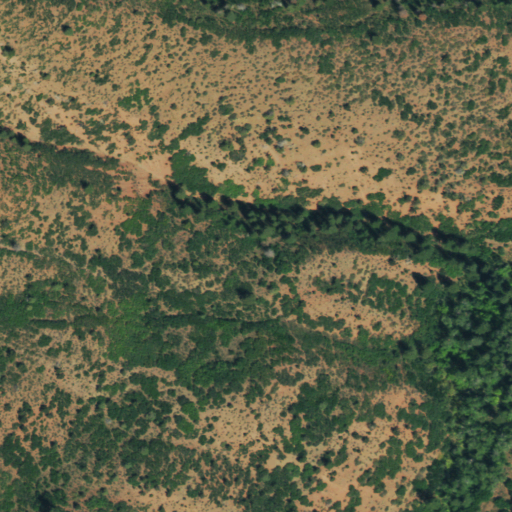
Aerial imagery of valley in Colorado named Dobson Gulch containing shrub, deciduous forest, and woody wetlands